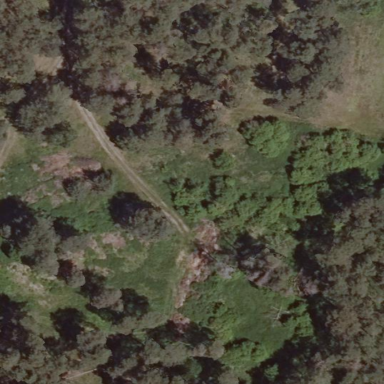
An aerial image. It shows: Area covered in scrub vegetation.